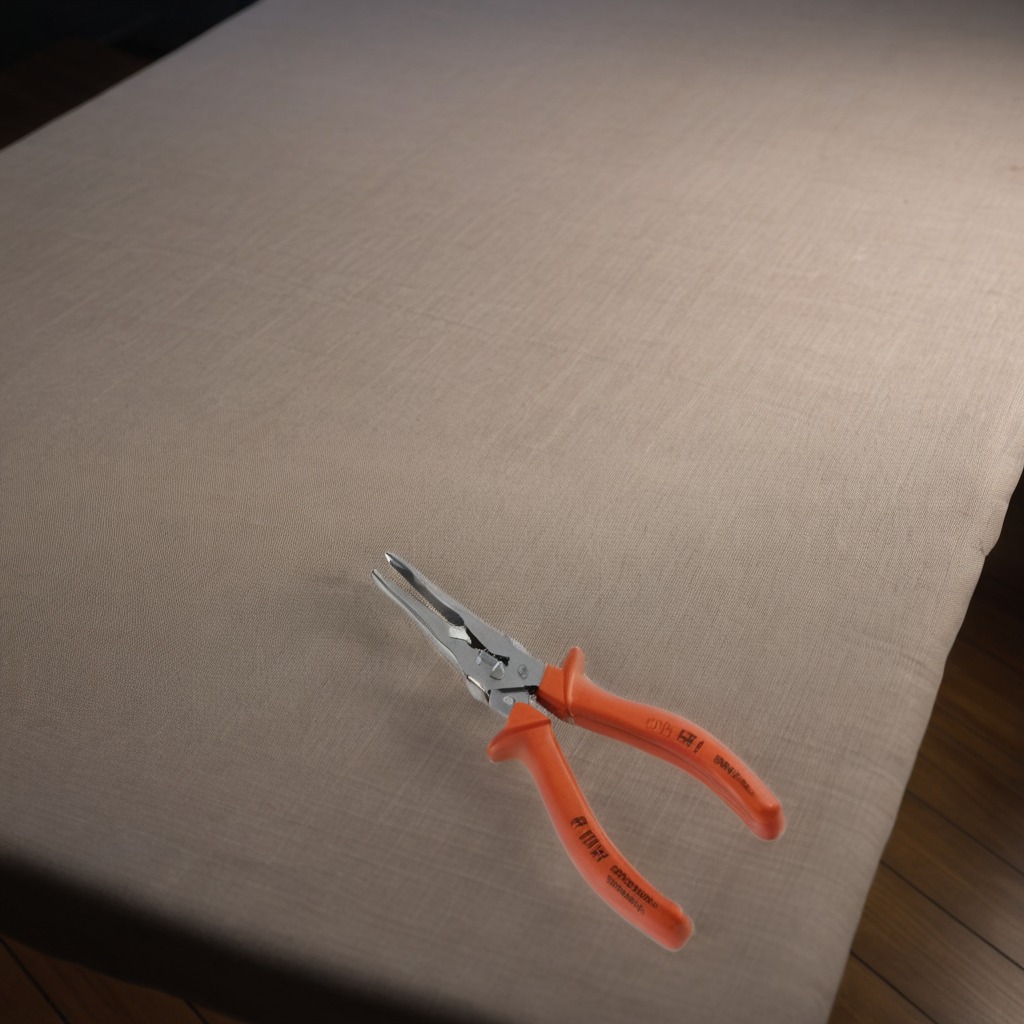
A plier is lying on a wooden table inside a workshop at night.